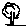
Label: tree